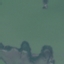
Land use / land cover class: SeaLake